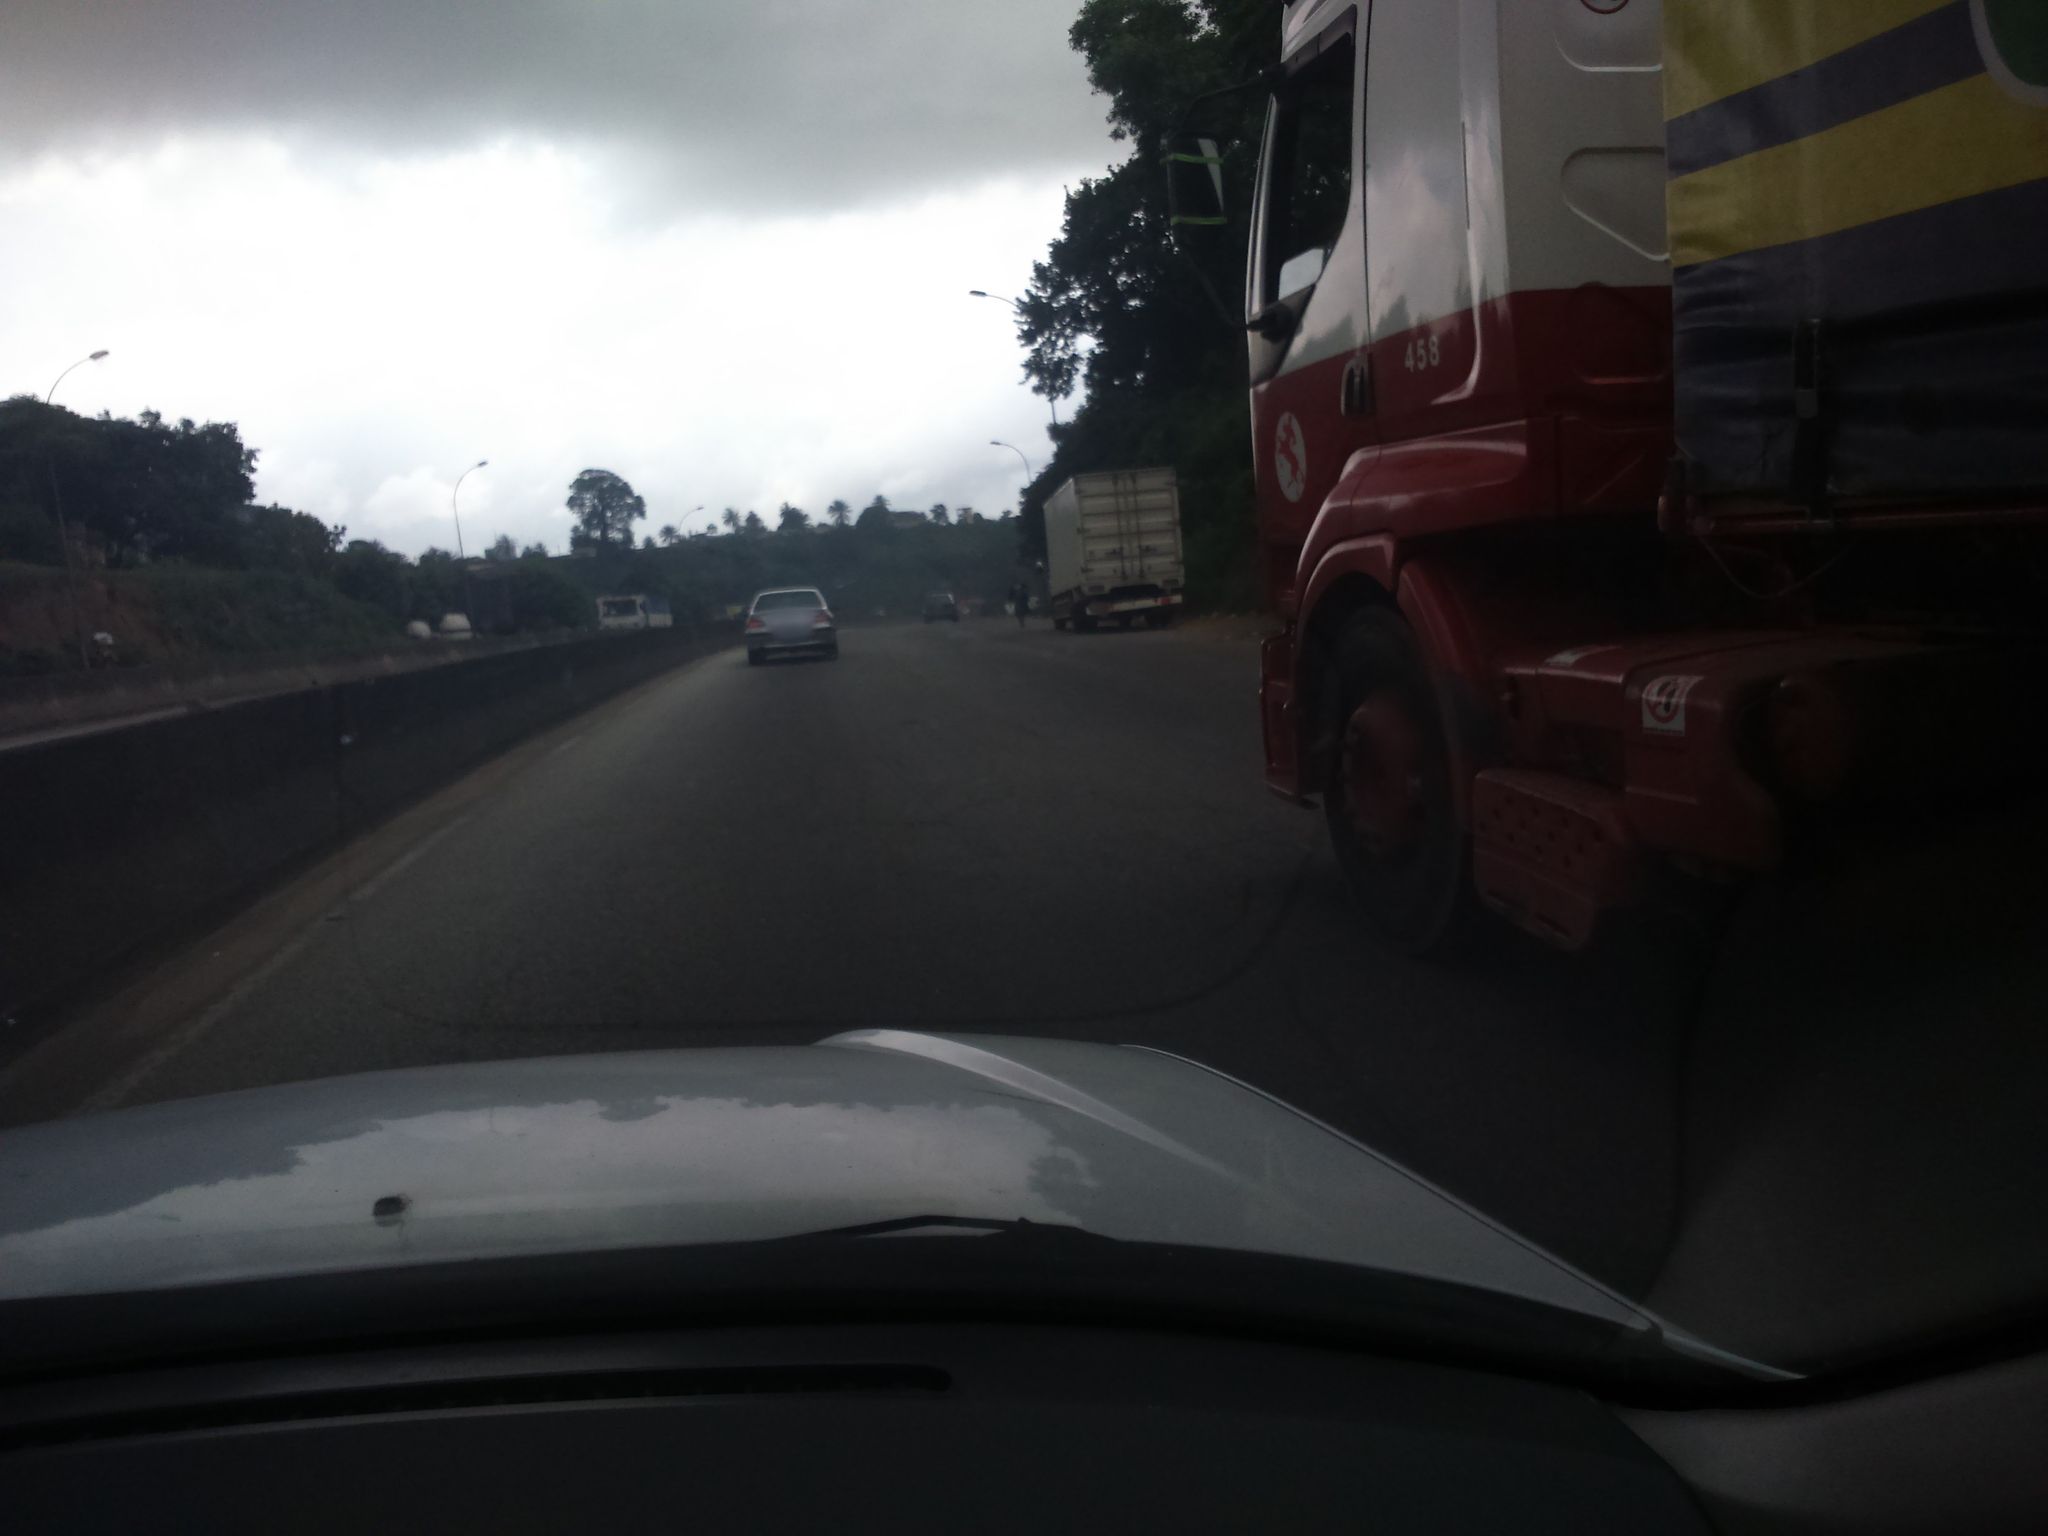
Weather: cloudy
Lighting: day
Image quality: slightly poor
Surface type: driving surface
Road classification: path, footway, steps
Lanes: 2.0
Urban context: urban centre
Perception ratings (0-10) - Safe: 0.59, Lively: 2.72, Beautiful: 5.06, Boring: 5.33, Depressing: 8.24, Wealthy: 3.17